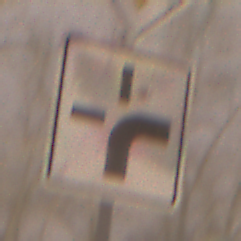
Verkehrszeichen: VerlaufVorfahrtsstrasse3
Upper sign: Vorfahrtsstrasse
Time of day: Night
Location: Outdoor (Urban)
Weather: Overcast
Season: Winter
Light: Artificial